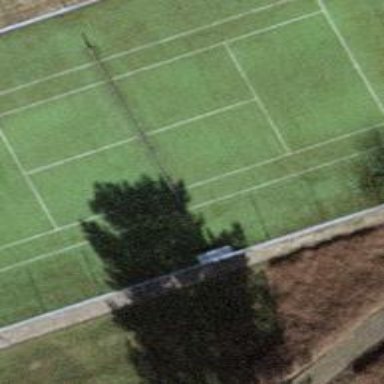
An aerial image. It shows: Tennis court on the leisure land pitch.